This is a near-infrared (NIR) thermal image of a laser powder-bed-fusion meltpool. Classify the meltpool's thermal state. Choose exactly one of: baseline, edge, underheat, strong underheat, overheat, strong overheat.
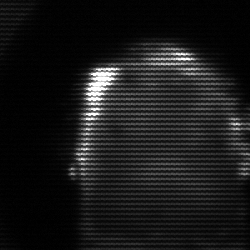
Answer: baseline